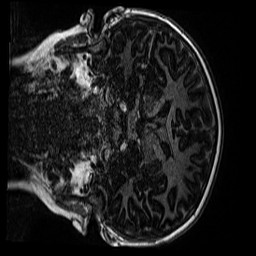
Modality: MP2RAGE
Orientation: coronal
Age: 9
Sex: male
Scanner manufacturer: siemens
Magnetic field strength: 3 T
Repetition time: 4 s
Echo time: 0.00299 s